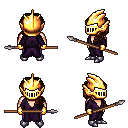
a pixel art fantasy rpg character, male body template, human, light skin, purple robe, magenta pants, brown princess hairstyle, gold helm, gold gloves, metal boots, spear, four views (front, back, left, right), 2x2 character sprite sheet, small pixel art, hard edges, no anti-aliasing